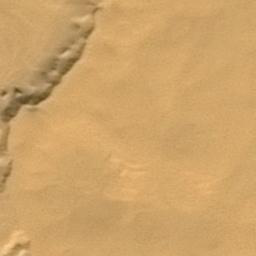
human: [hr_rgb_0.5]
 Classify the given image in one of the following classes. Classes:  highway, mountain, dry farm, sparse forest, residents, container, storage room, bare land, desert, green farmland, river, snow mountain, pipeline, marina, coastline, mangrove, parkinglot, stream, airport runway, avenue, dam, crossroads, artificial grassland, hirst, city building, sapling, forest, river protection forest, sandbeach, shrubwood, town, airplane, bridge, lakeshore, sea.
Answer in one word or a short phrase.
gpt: desert